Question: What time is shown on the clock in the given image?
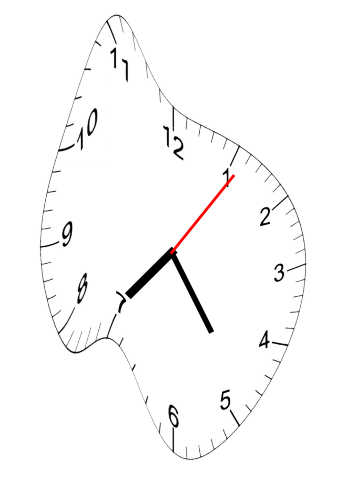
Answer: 07:24:06